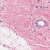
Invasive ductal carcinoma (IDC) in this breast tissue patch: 0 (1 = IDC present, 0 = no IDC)